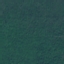
Land use / land cover: Forest